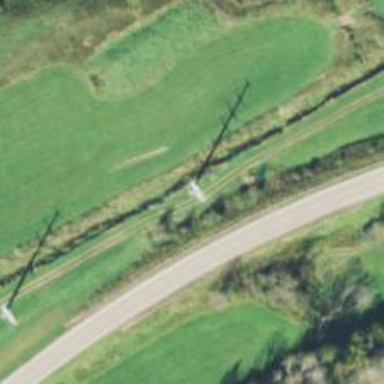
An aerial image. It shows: Power pole.